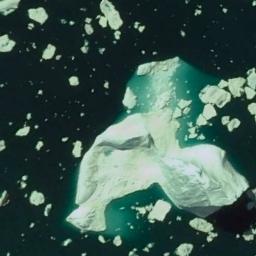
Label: sea_ice